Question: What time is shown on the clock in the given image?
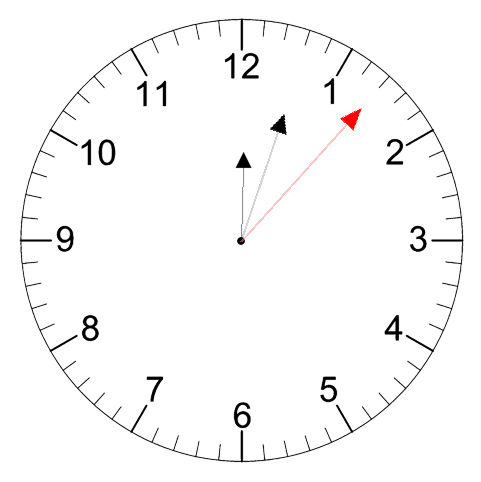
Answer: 12:03:07